Question: I would like to show a custom message in '<p:schedule>'. It shows the message with time prefix, e.g. "12a CycDemo".

How can I show only "CycDemo" without time prefix? I'm adding it as follows:
'''
model.addEvent(new DefaultScheduleEvent("CycDemo", fromDate, toDate));
'''
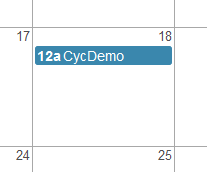
Answer: I get one solution. It will not be good solution because of I still cannot find another way.
When I debug the 'html' content on the browser by the developer tool, I found the following code.
'''
....
<span class="fc-event-time">12a</span>
<span class=".....">CycDemo</span>
...
'''
That's why, I solve it by 'CSS' 'display:none'.
'''
.fc-event-time {
display: none;
}
'''
Now, I can only see my expected message without time prefix :)